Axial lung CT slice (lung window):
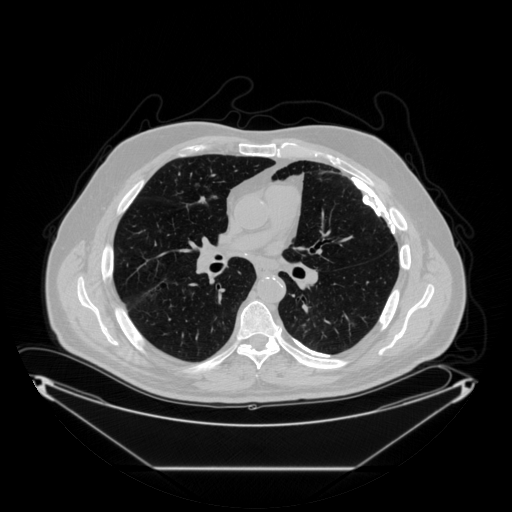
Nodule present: yes
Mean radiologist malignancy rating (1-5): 2